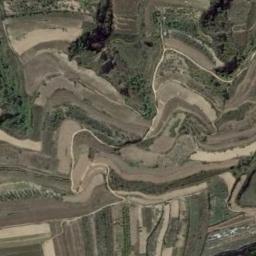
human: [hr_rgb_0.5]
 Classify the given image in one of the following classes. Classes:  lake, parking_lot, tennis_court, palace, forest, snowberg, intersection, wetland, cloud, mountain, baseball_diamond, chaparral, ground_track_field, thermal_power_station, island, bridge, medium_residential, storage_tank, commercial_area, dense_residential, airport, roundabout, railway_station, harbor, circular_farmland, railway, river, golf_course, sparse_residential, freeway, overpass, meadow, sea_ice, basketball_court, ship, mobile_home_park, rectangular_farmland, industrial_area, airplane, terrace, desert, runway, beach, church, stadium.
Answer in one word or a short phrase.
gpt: terrace